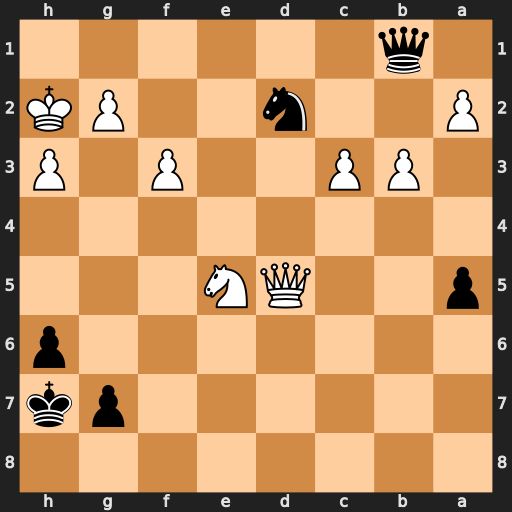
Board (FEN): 8/6pk/7p/p2QN3/8/1PP2P1P/P2n2PK/1q6
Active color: b
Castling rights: -
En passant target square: -
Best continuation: Nf1+ Kg1 Ne3+ Kf2 Nxd5